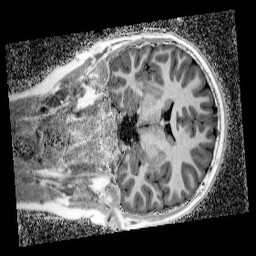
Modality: UNIT1_denoised
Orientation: coronal
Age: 11
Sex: male
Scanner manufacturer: siemens
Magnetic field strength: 3 T
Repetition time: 4 s
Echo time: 0.00299 s